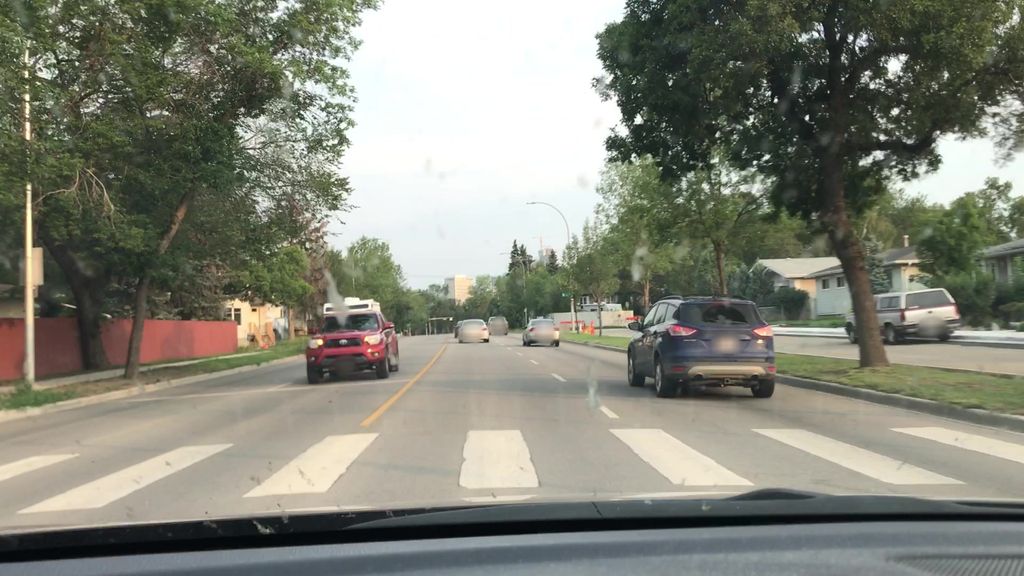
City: edmonton